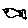
Label: fish